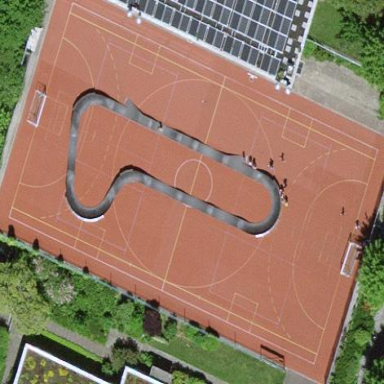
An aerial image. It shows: Pitch dedicated to team handball.